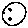
Label: moon